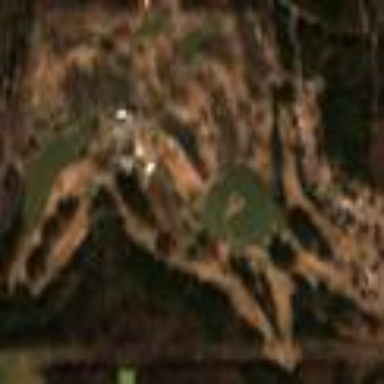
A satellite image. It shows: Golf course.